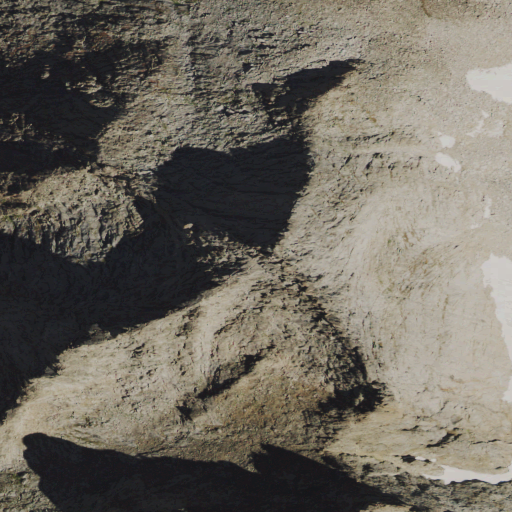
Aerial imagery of mountain in Wyoming named Nylon Peak containing barren land, grassland, and snow